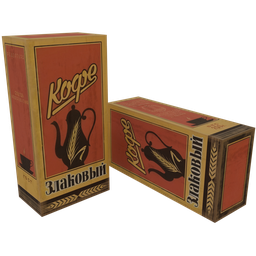
Label: nature